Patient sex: F
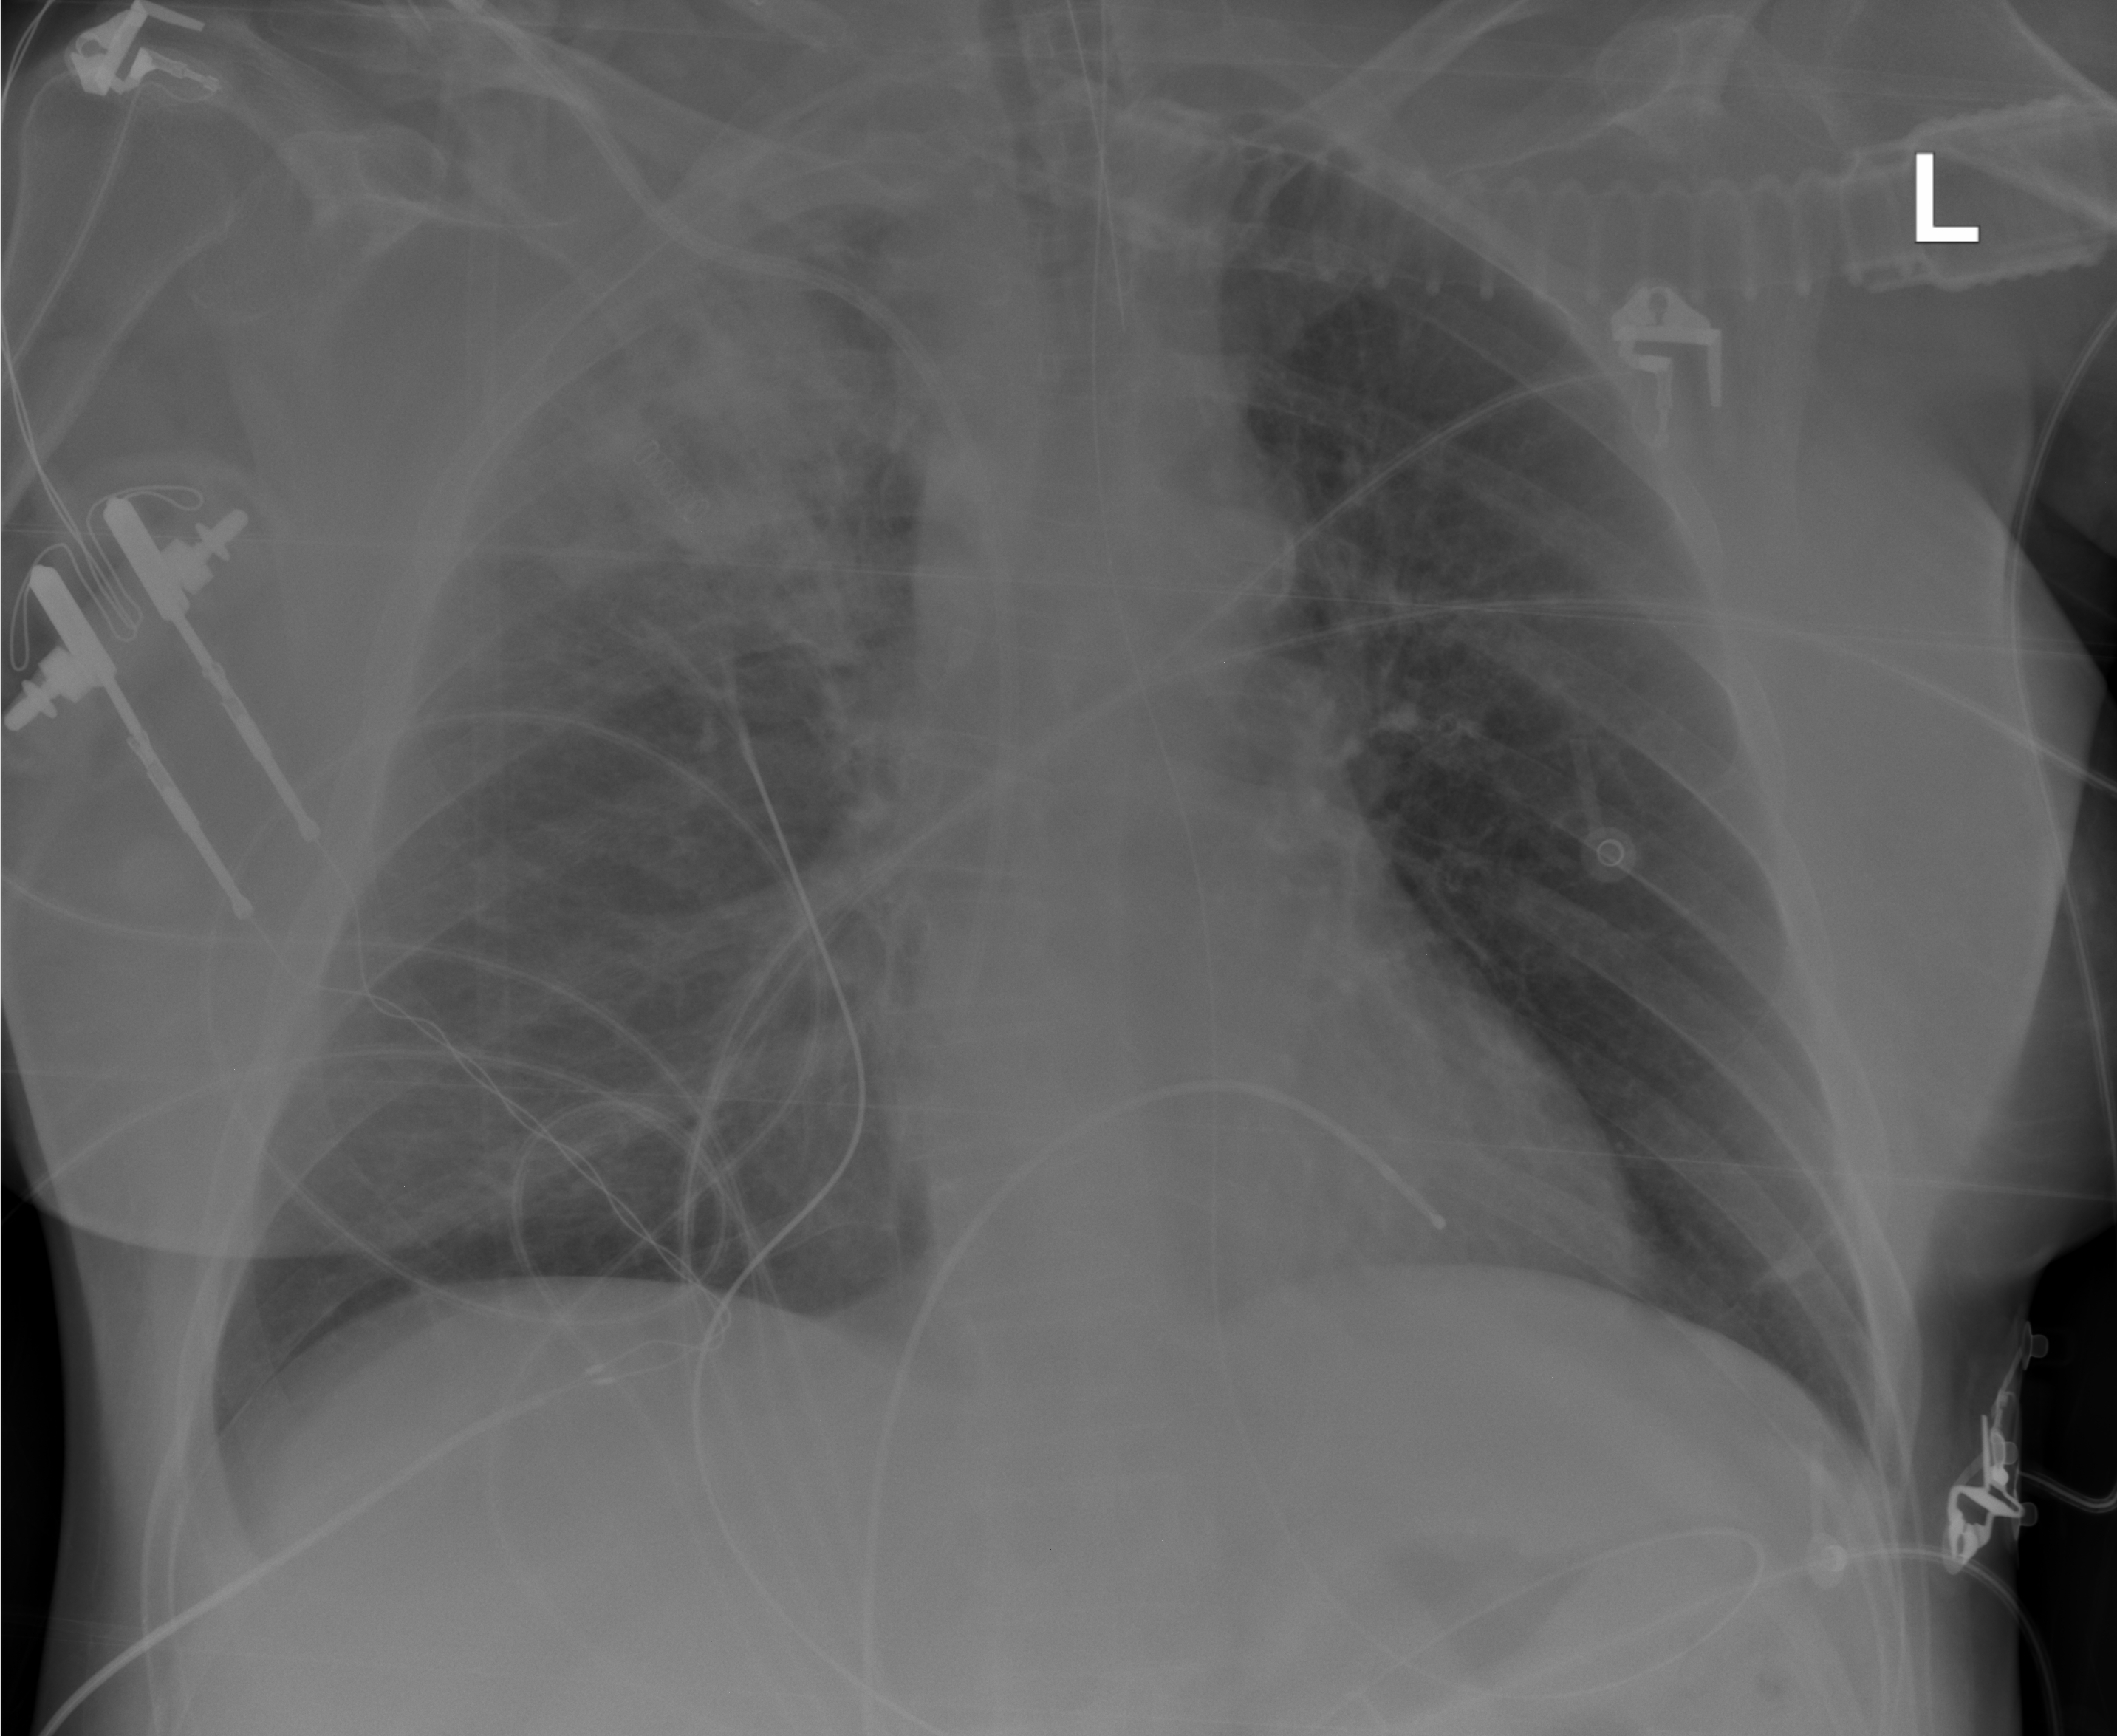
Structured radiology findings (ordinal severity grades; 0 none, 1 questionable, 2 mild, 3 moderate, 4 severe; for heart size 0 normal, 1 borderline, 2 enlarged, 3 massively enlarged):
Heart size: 0
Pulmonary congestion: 0
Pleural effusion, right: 0
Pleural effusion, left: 0
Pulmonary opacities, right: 3
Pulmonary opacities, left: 0
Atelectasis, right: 2
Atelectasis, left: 0